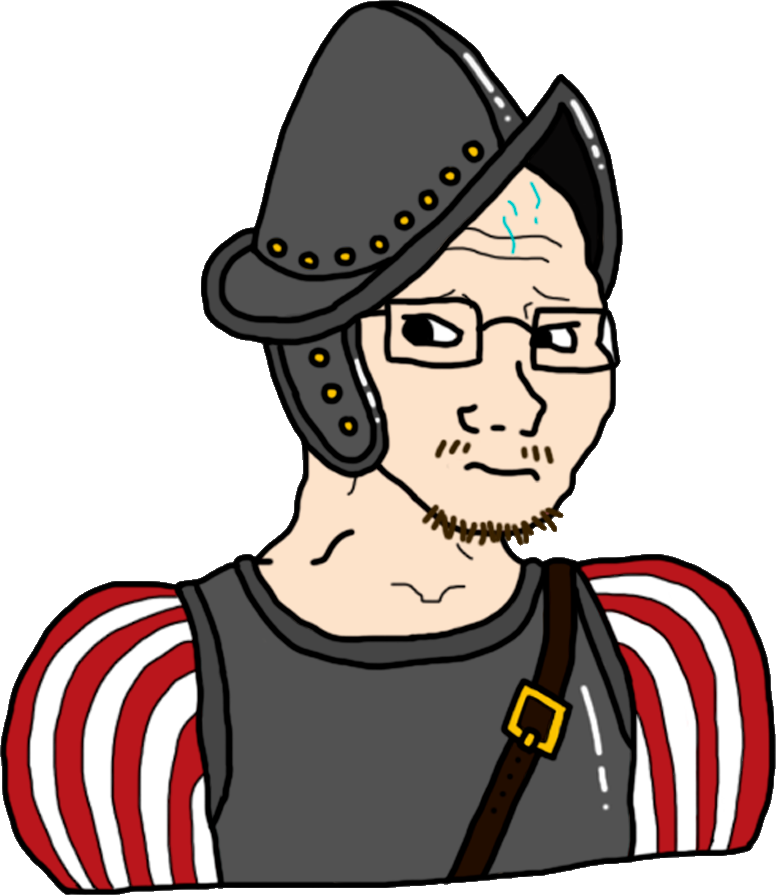
Label: 5_Soyjak